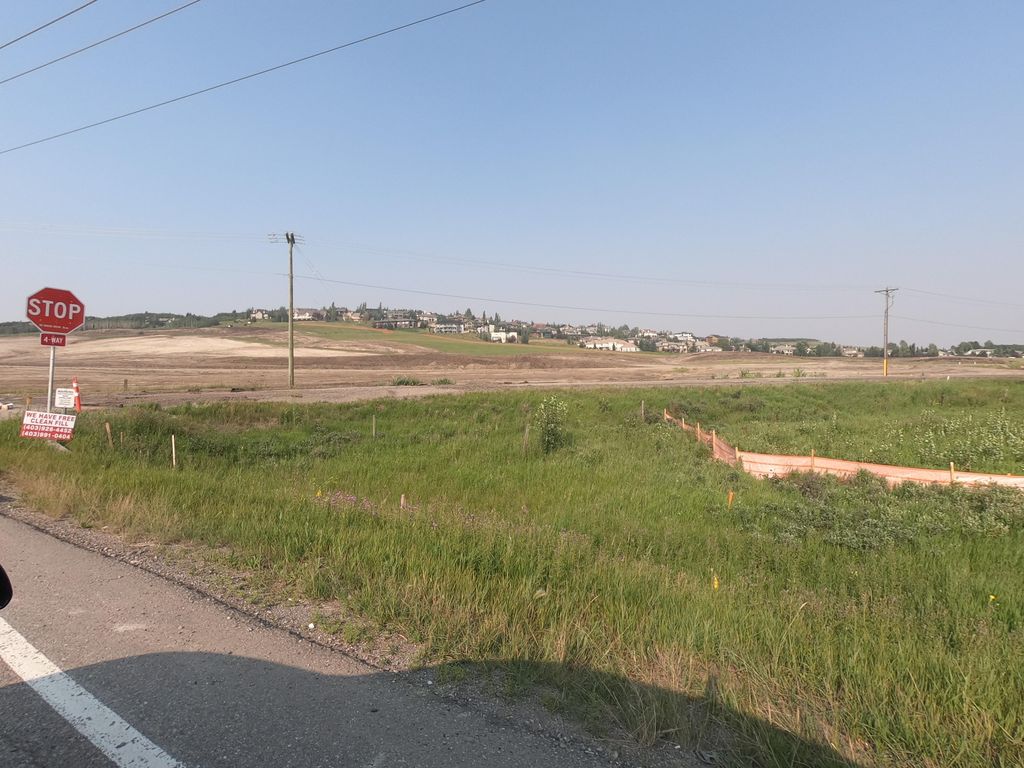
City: calgary